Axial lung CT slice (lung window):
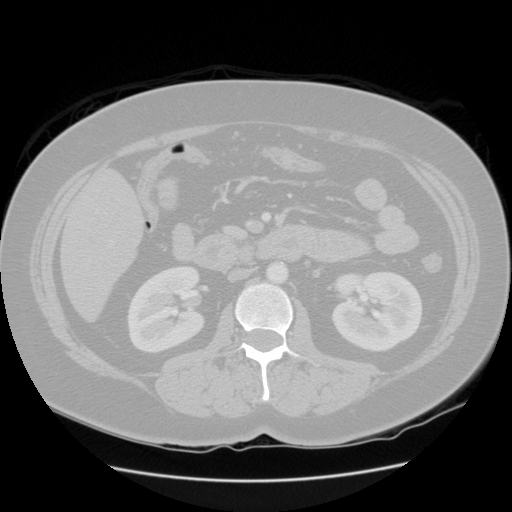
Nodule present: no